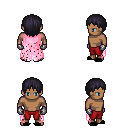
a pixel art fantasy rpg character, male body template, human, dark skin, pink tattered cape, red pants, raven plain hairstyle, metal gloves, black slippers, four views (front, back, left, right), 2x2 character sprite sheet, small pixel art, hard edges, no anti-aliasing